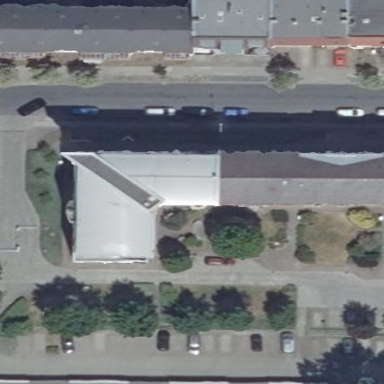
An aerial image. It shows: Office building.